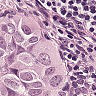
Metastatic tissue present: yes